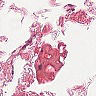
Metastatic tissue present: no